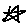
Label: star